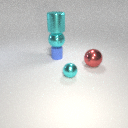
small blue rubber cylinder below large cyan metal sphere